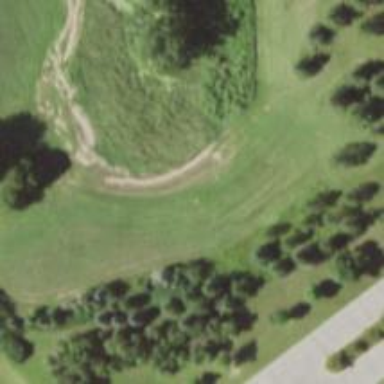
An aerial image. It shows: Disc golf hole.